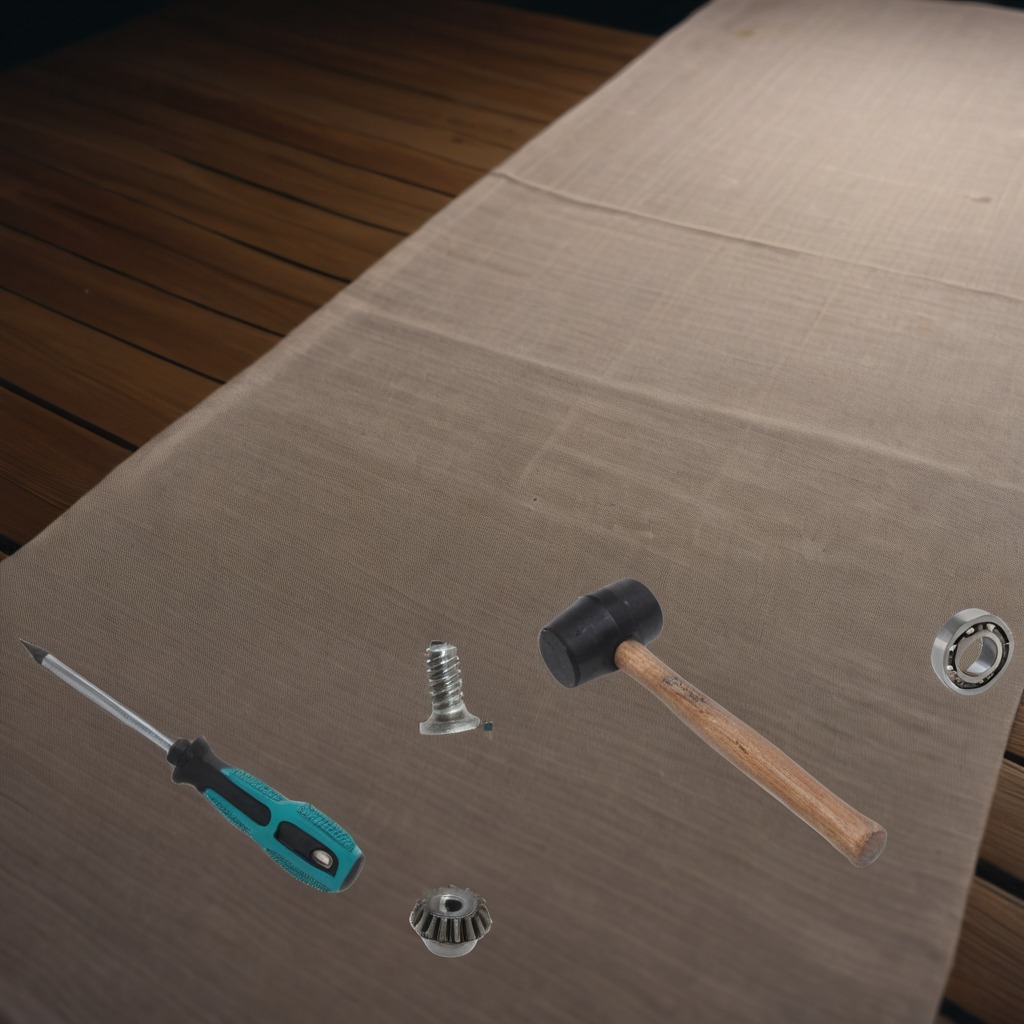
A metal ball bearing, a steel gear with teeth, a hammer, a metal machine screw, and a screwdriver are lying on the wooden table.